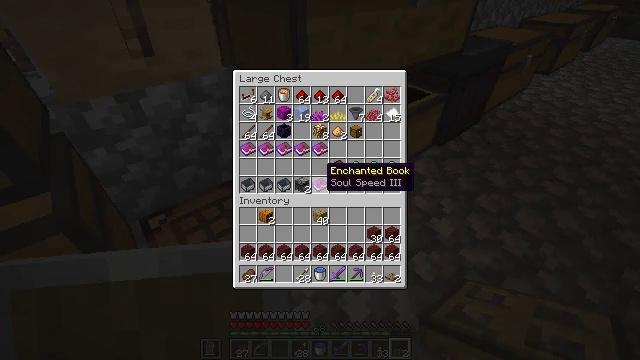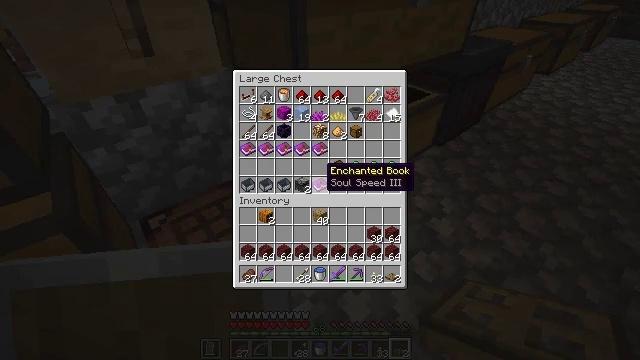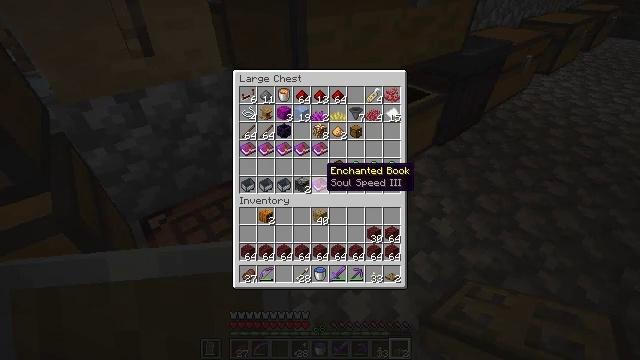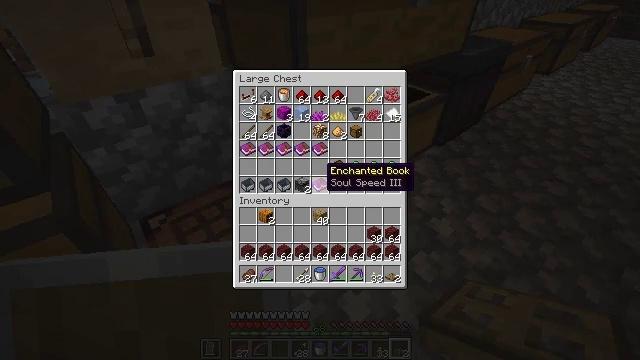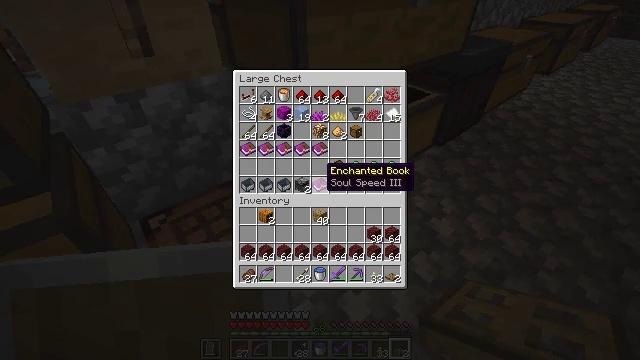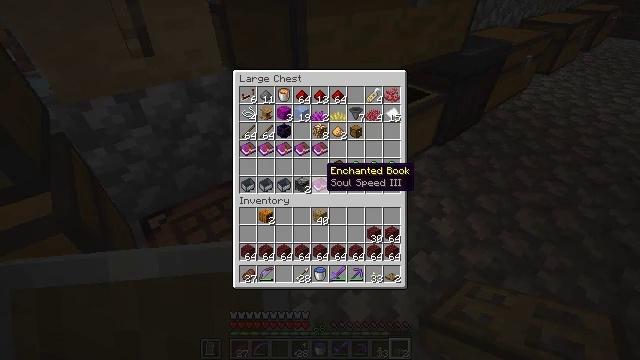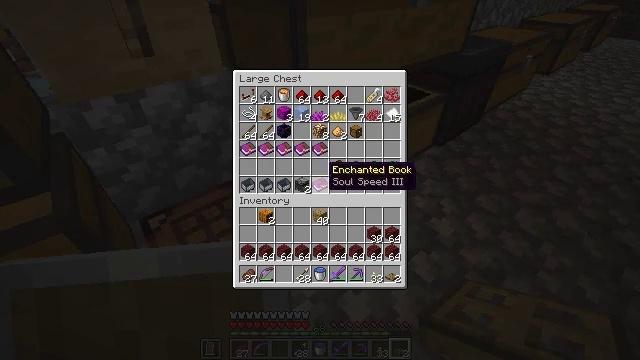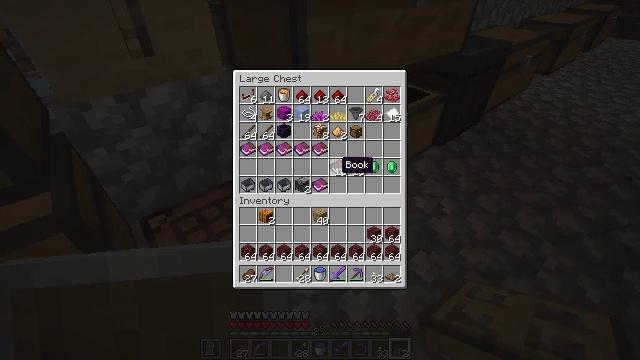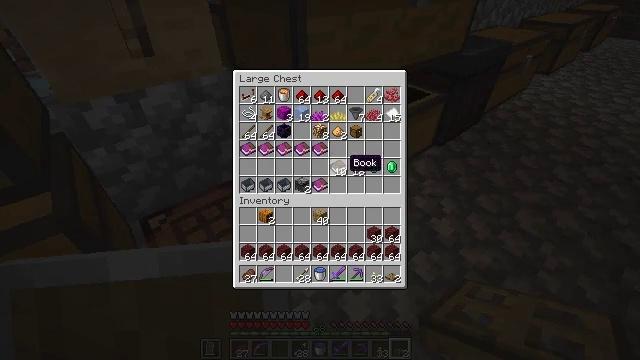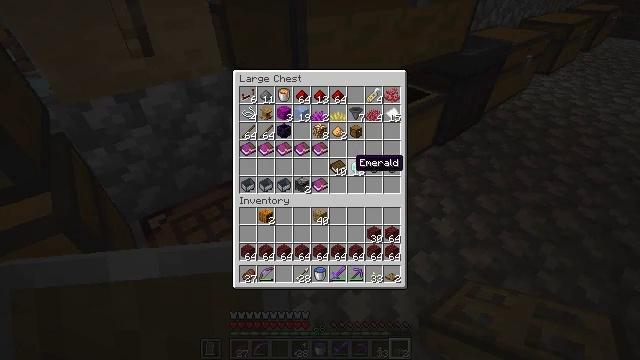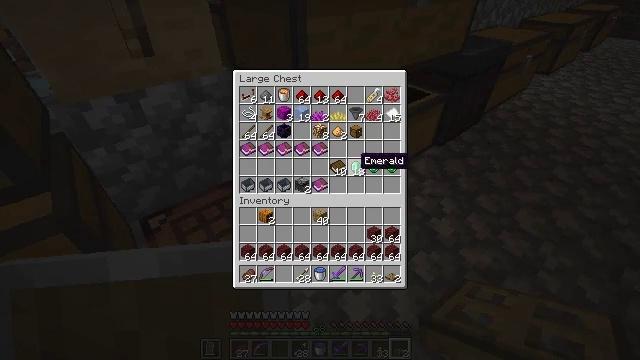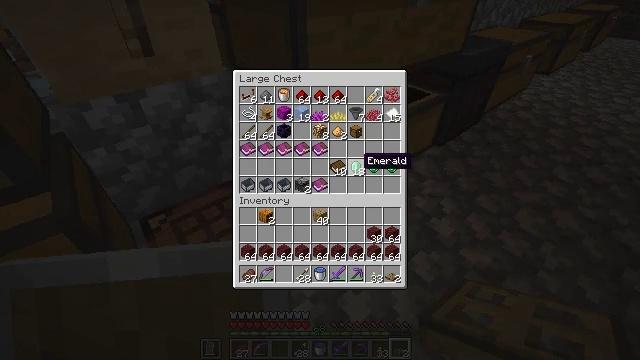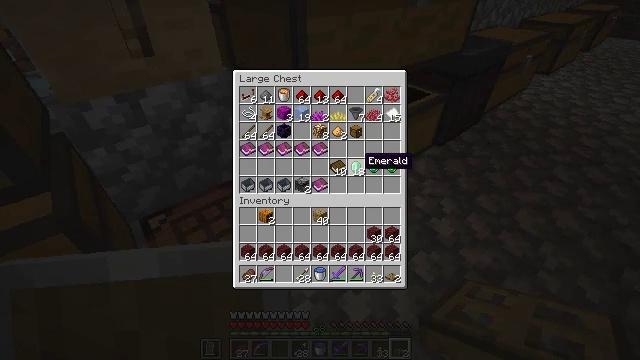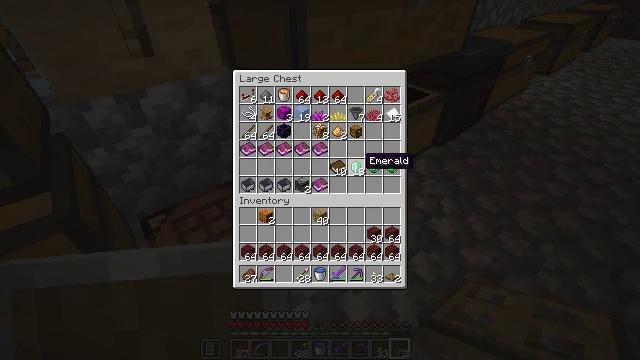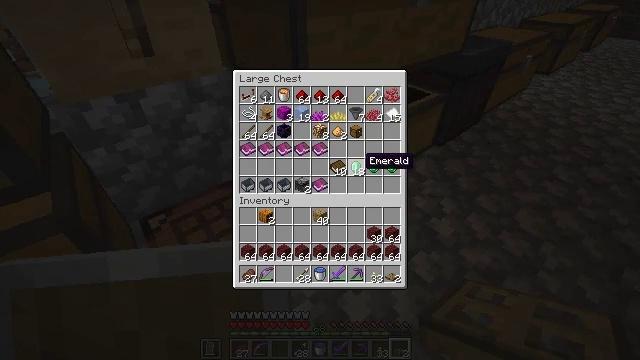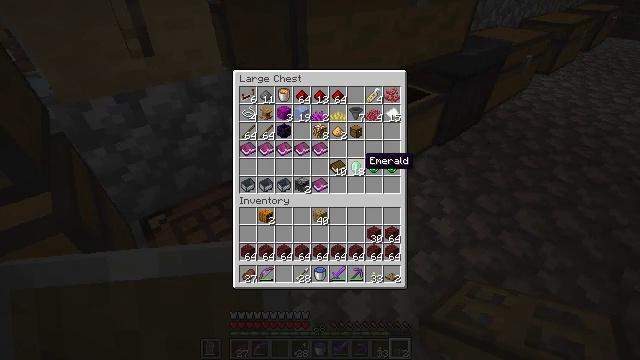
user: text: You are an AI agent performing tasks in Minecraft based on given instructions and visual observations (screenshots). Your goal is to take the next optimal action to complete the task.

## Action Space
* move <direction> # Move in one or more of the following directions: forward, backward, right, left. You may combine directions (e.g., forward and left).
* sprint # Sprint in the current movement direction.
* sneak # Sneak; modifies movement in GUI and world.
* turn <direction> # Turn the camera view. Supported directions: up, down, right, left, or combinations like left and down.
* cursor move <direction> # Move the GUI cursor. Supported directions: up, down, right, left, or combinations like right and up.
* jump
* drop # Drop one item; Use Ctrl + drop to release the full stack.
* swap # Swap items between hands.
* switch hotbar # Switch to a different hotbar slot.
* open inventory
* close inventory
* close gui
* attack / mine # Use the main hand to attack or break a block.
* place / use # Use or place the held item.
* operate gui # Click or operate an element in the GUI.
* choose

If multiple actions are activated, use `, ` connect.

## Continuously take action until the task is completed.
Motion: motion action
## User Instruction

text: Kill mobs.
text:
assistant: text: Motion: no_op
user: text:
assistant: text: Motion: no_op
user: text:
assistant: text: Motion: no_op
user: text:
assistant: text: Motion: no_op
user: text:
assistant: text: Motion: no_op
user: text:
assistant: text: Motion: no_op
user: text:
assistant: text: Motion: turn right
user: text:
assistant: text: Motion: turn right
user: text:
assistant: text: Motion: no_op
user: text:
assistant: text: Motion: no_op
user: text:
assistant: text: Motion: no_op
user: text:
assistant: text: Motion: no_op
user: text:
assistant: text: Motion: no_op
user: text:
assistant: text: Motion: no_op
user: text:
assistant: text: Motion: no_op
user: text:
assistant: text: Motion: no_op
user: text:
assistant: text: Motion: no_op
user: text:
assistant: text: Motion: no_op
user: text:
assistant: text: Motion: no_op
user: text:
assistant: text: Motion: no_op
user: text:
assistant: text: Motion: no_op
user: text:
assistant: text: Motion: no_op
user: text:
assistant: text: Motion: no_op
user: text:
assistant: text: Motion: no_op
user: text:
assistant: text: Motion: no_op
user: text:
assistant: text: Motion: close inventory
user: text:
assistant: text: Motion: turn up, close inventory
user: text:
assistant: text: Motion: turn up, close inventory
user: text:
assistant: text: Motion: turn up
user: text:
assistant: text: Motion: turn up